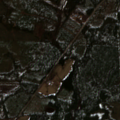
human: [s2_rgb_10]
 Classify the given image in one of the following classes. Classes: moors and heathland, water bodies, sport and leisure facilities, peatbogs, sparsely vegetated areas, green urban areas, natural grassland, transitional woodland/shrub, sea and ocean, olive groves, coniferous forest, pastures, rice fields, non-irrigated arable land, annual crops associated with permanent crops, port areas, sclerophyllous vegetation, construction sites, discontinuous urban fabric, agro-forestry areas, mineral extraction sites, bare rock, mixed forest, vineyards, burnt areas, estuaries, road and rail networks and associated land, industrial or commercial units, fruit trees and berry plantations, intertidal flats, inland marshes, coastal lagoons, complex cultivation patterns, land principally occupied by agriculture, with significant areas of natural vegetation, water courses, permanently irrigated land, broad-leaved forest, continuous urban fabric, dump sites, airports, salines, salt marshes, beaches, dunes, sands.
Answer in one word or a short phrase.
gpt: coniferous forest, mixed forest, transitional woodland/shrub